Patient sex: M
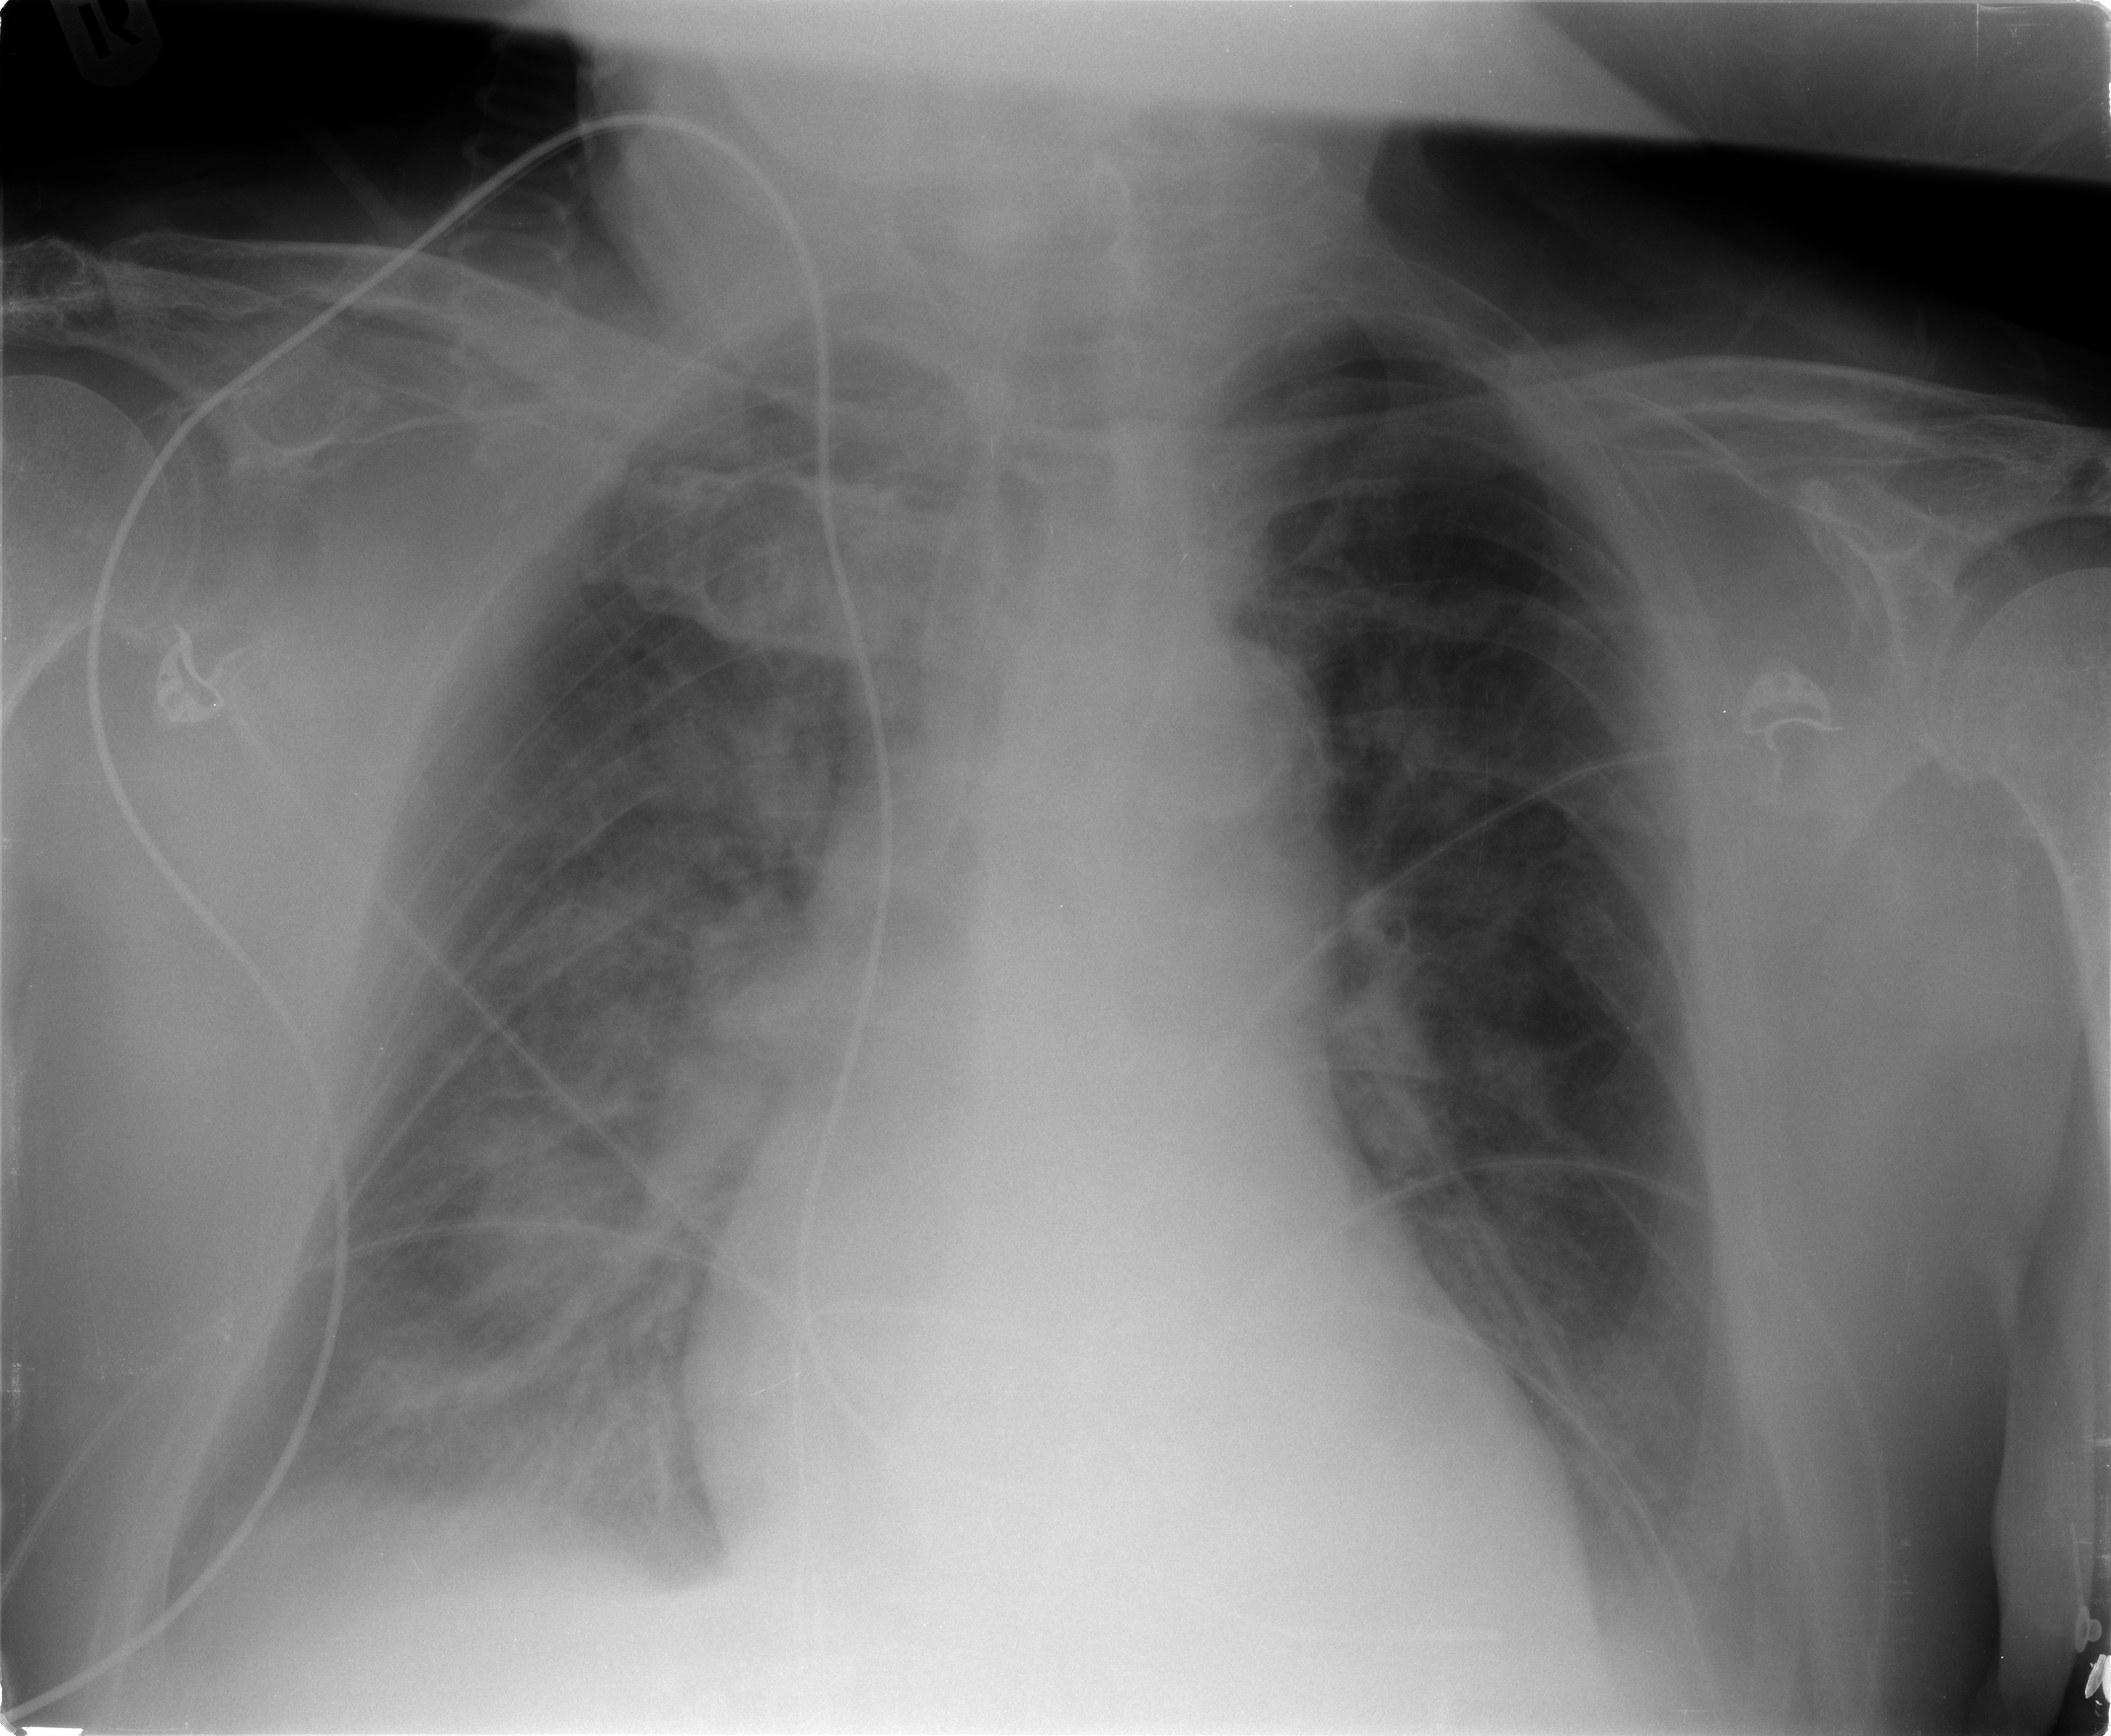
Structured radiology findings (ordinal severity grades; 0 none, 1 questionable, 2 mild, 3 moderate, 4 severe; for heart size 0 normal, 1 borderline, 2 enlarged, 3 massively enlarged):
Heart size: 1
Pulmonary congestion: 3
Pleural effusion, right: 3
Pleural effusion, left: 2
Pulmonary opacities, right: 3
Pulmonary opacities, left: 2
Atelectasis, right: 3
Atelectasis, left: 3